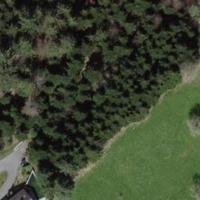
EUNIS habitat code: 43
Species observed at this site:
Sorbus aucuparia